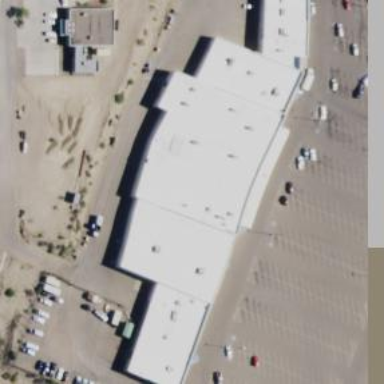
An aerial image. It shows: Mall building.